Question: I am working on a visualization of political books purchased together on Amazon using R and igraph. I've been able to get the network graph in a form that reveals the way certain books fall in a position indicating that they were not only purchased by people just buying other books with the same political point of view. Here's the graph:

My problem is that with all those books in the tighter clusters, it's pretty impossible to read the labels. I'd like to expand those clusters if I could without obscuring the middle-position of the few titles linking the clusters.
Does anyone have any ideas about how I might get this done?
In order to generate this graph, I read in <URL> as a 'gml' file and then did the following:
'''
g<-read.graph("data/polbooks/polbooks.gml", format=c("gml"))
V(g)$degree <- degree(g, mode="all")
cut.off <- mean(V(g)$degree)
sub <- induced_subgraph(g, which(V(g)$degree>cut.off))
plot(sub, vertex.shape="none", vertex.size=1,
vertex.label.color=ifelse(V(sub)$value=="l", "blue", "red"),
layout=layout_with_fr)
'''
I've tried several of the built-in layouts, but none of them really produce the desired result.
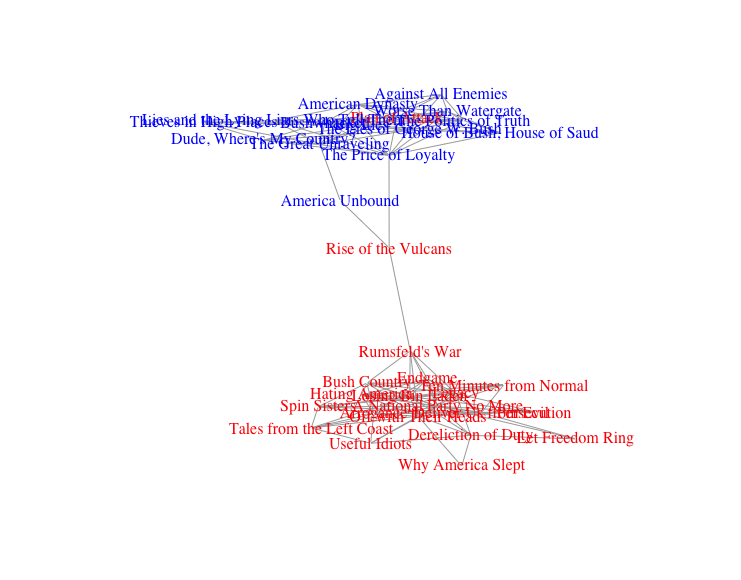
Answer: Here's what I've done in an attempt to improve the readability of the graph:
1. Wrapped long book titles.
2. Shrunk the font size.
3. Set a seed so that layouts are reproducible, allowing you to keep "random" layouts that you like.
4. Used graph layout code from another SO answer to increase node separation.
Here is the implementation:
'''
## Function to wrap long strings
# Source: http://stackoverflow.com/a/<PHONE>/496488
wrap_strings <- function(vector_of_strings,width){
as.character(sapply(vector_of_strings, FUN=function(x){
paste(strwrap(x, width=width), collapse="
")
}))
}
# Apply the function to wrap the node labels
V(sub)$label = wrap_strings(V(sub)$label, 12)
## Shrink font
V(sub)$label.cex = 0.8
# Function to increase node separation (for explanatory details, see the link below)
# Source: http://stackoverflow.com/a/287<PHONE>
layout.by.attr <- function(graph, wc, cluster.strength=1,layout=layout.auto) {
g <- graph.edgelist(get.edgelist(graph)) # create a lightweight copy of graph w/o the attributes.
E(g)$weight <- 1
attr <- cbind(id=1:vcount(g), val=wc)
g <- g + vertices(unique(attr[,2])) + igraph::edges(unlist(t(attr)), weight=cluster.strength)
l <- layout(g, weights=E(g)$weight)[1:vcount(graph),]
return(l)
}
## Make layout reproducible. Different values will produce different layouts,
## but setting a seed will allow you to reproduce a layout if you like it.
set.seed(3)
'''
Now let's plot the graph:
'''
plot(sub, vertex.shape="none", vertex.size=1,
vertex.label.color=ifelse(V(sub)$value=="l", "blue", "red"),
layout=layout.by.attr(sub, wc=1))
'''
<URL>